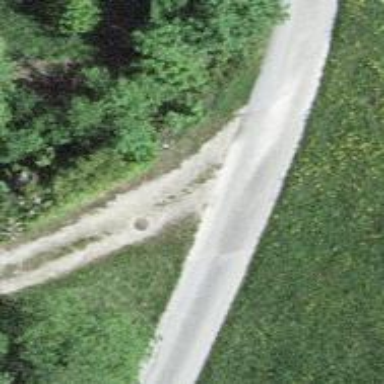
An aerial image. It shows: Well-maintained track road with grade 1 tracktype.